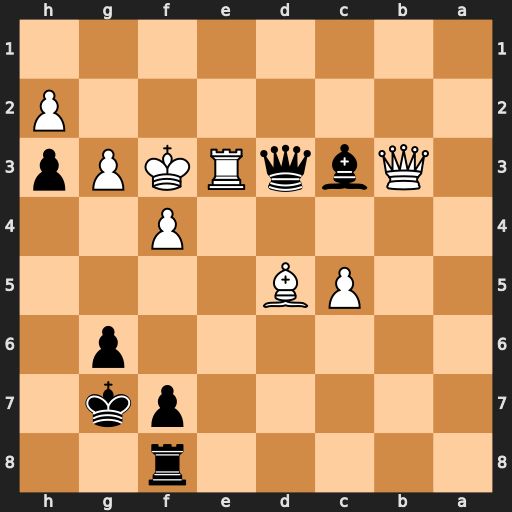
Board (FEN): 5r2/5pk1/6p1/2PB4/5P2/1QbqRKPp/7P/8
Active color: b
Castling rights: -
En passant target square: -
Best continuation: Qf1+ Kg4 f5+ Kg5 Bf6#